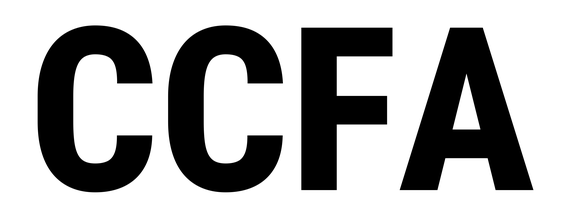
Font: Roboto_Condensed_ExtraBold